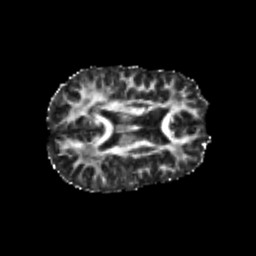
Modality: FA
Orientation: axial
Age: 22
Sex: female
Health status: healthy
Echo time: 0.074 s